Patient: sex M, age 47
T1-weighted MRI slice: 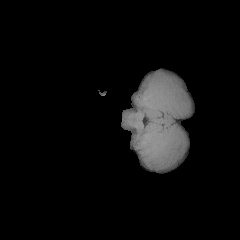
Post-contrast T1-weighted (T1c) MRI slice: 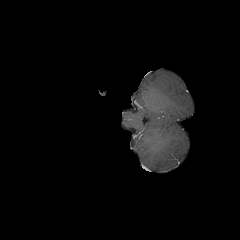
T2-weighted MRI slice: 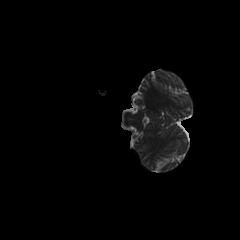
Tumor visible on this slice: no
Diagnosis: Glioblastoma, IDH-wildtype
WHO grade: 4